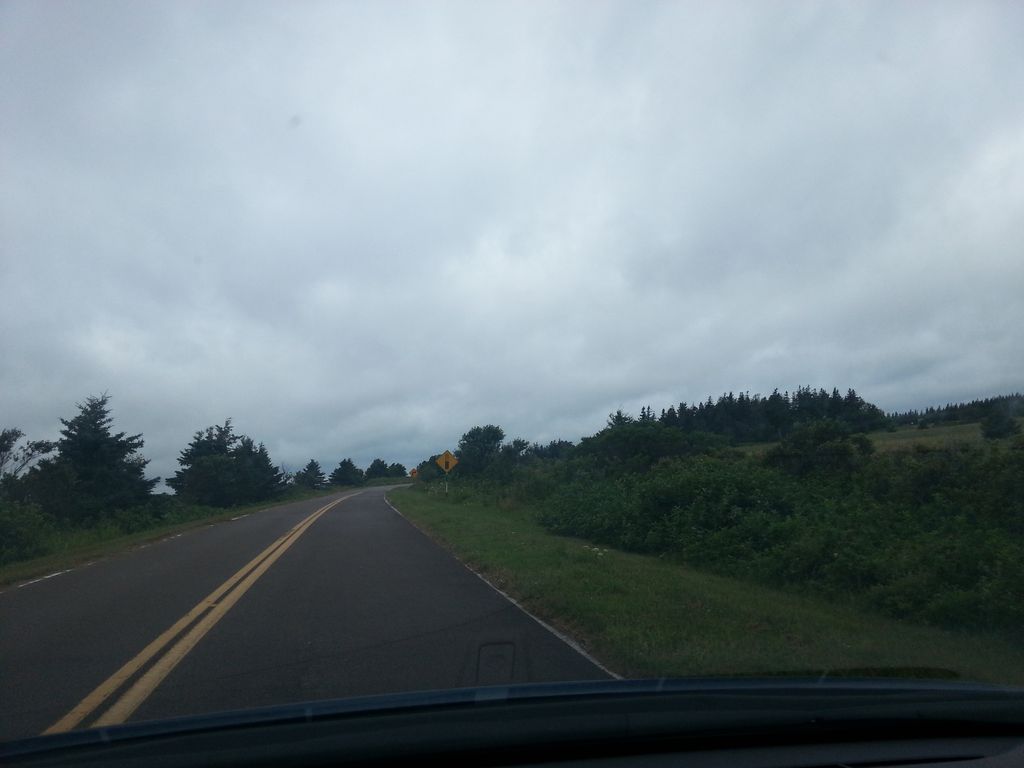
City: charlottetown